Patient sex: F
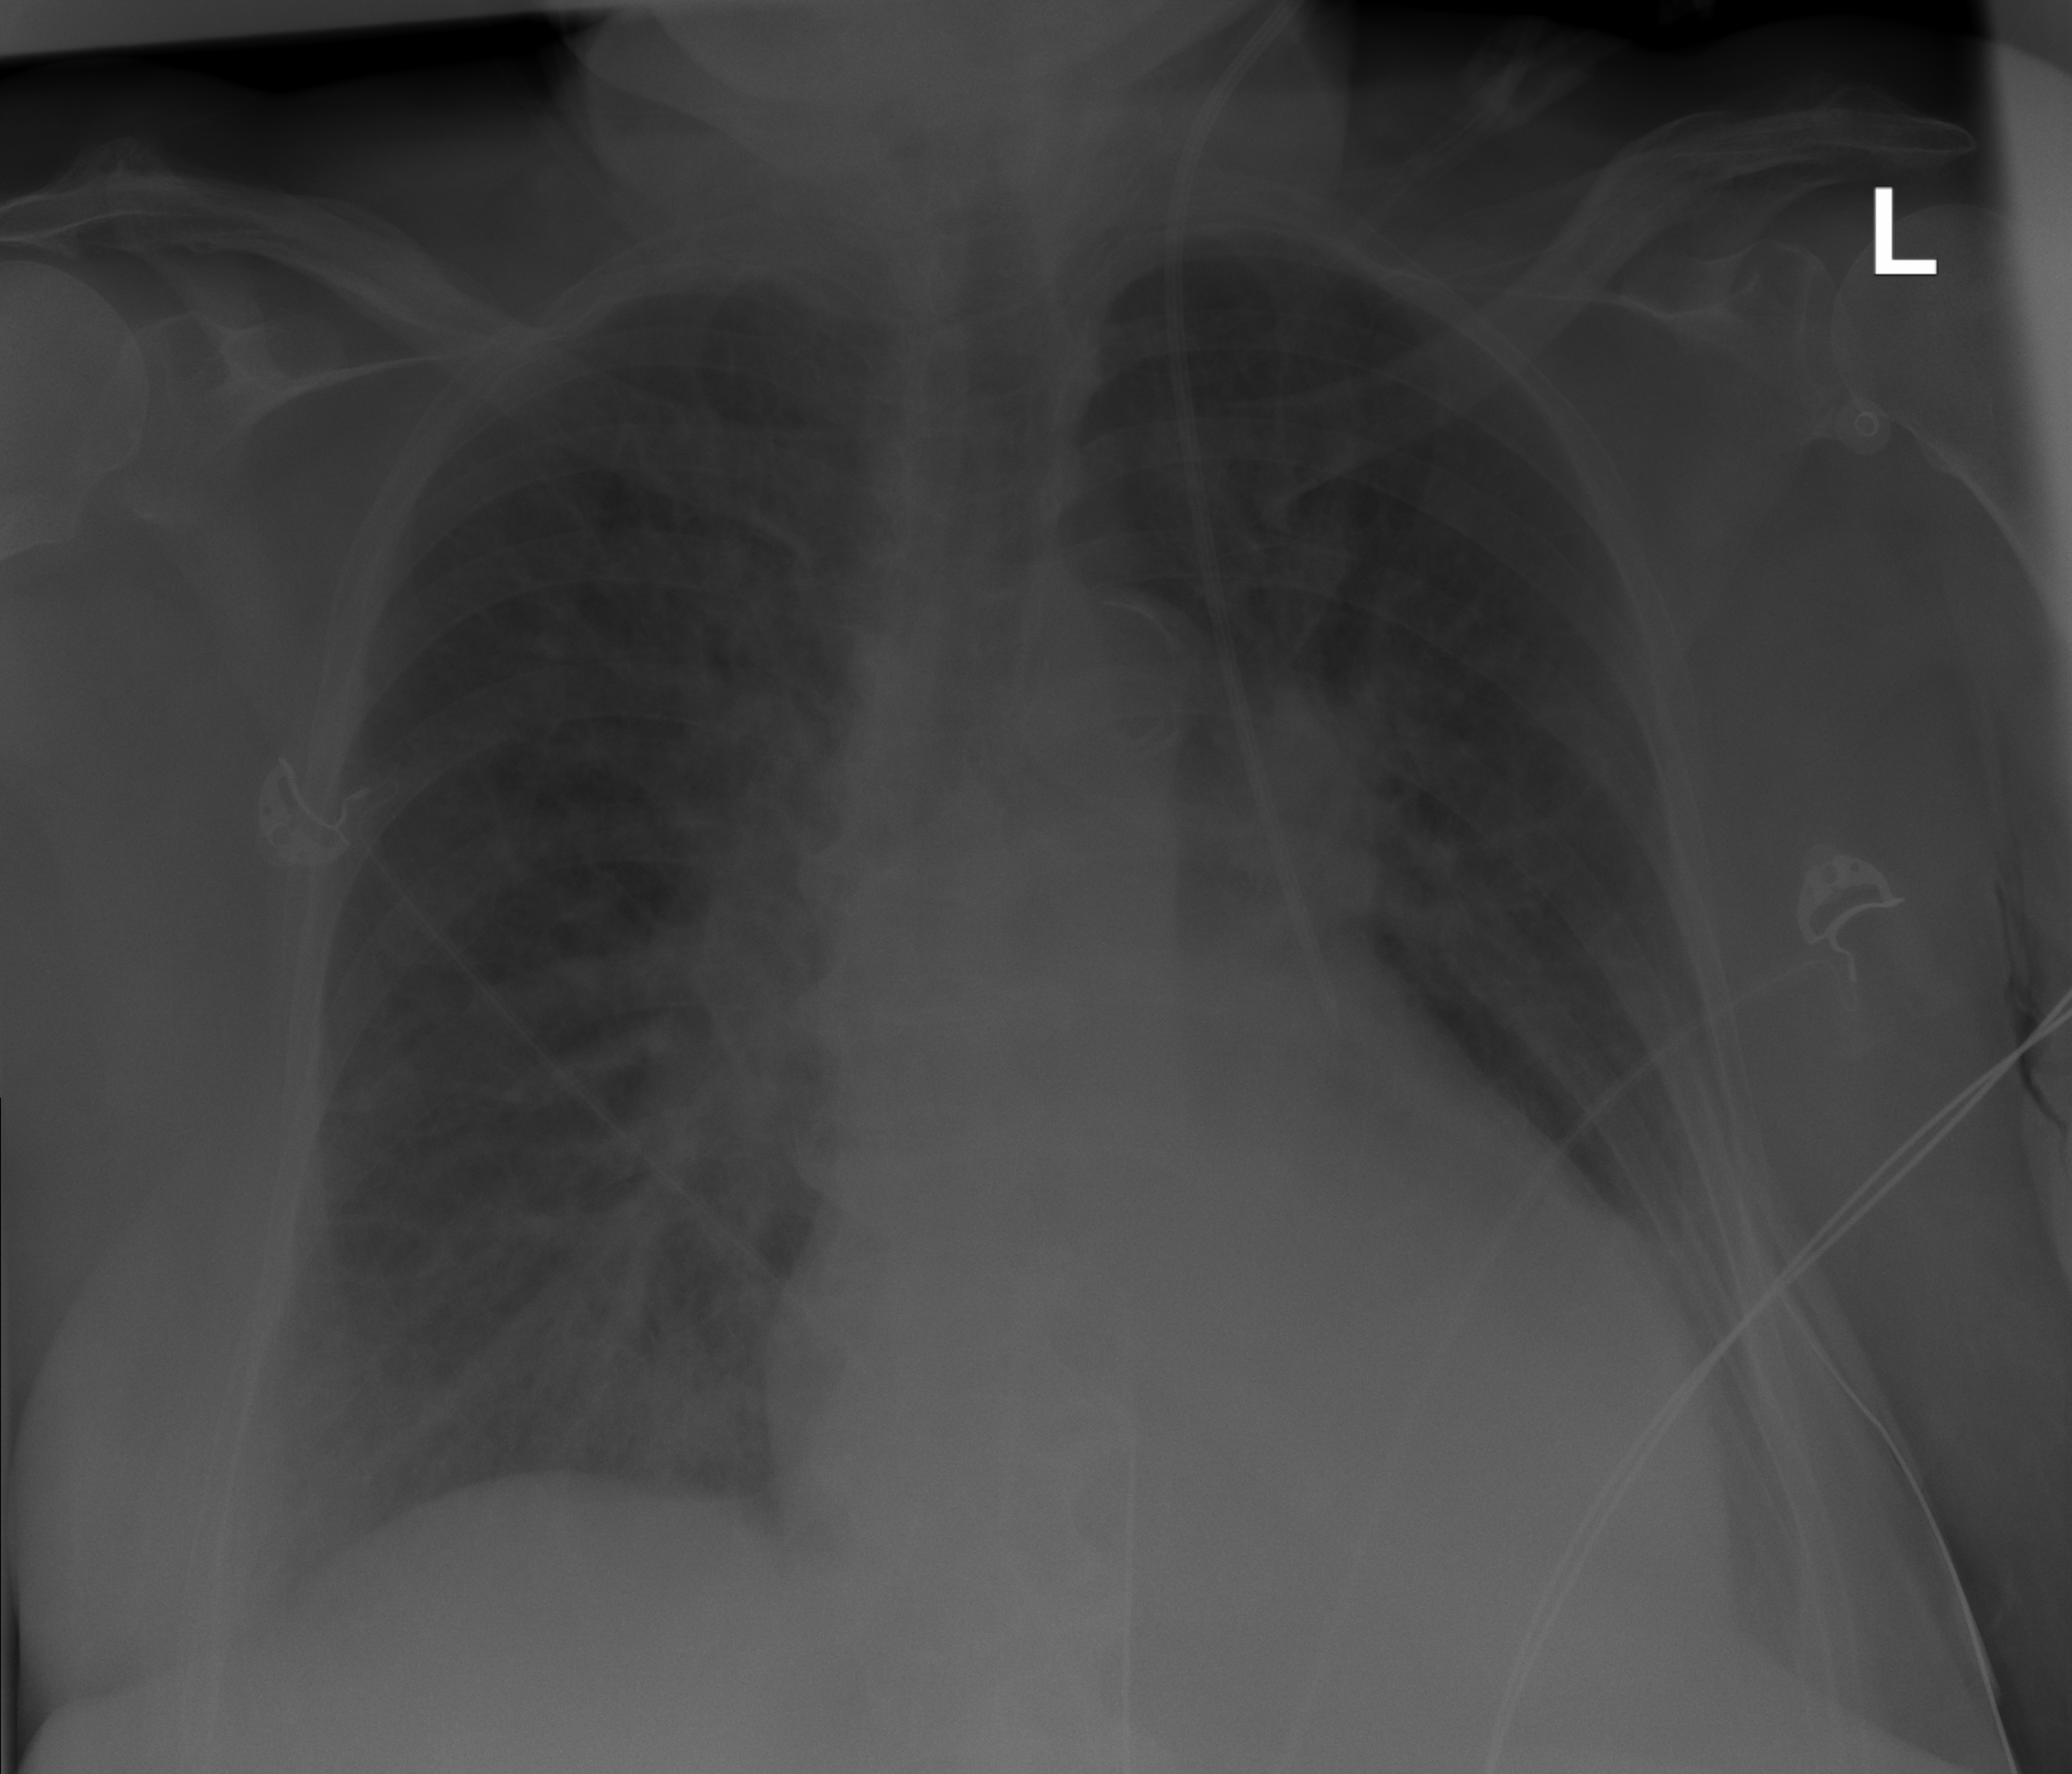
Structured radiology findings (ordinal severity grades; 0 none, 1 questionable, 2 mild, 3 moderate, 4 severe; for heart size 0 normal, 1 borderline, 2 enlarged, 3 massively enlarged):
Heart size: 2
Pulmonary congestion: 0
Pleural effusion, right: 2
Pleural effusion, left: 2
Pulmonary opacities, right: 0
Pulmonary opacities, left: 0
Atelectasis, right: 2
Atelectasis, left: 2